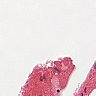
Metastatic tissue present: no